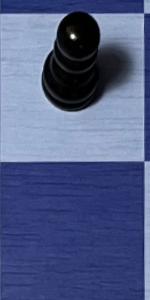
Label: Empty